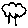
Label: tree